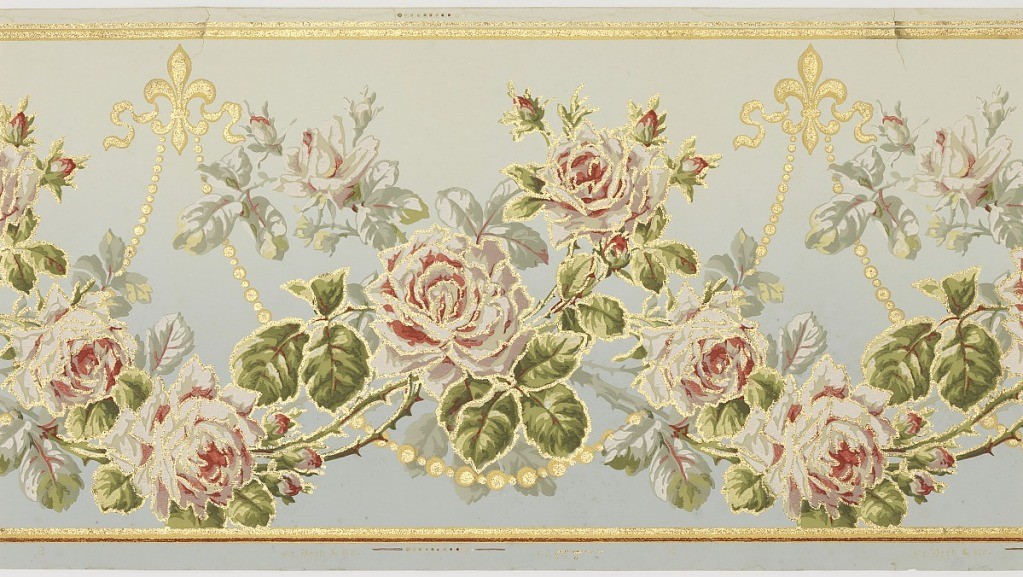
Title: Frieze
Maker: Frederick Beck & Co., 1860
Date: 1905–1915
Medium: Machine-printed paper, mica flakes
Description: Flitter frieze containing rose swags outlined in mica flakes. Strung beads in gold suspended from gold fleur-de-lis. Printed on grounding that shades from light blue at the top to darker blue at bottom. Top and bottom have bands of gold mica flakes. Printed in pinks, greens, white, yellow, with outlines in gold mica flakes.
Printed in selvedge: "Mr. (?) Beck & CO." Pattern No. "6464"